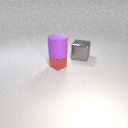
small red metal cube below large purple rubber cylinder